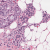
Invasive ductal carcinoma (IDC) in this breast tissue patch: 1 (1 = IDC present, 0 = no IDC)